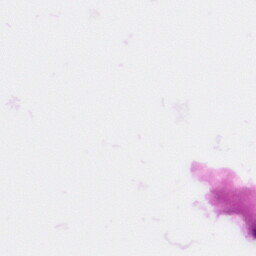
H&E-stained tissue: Pancreatic